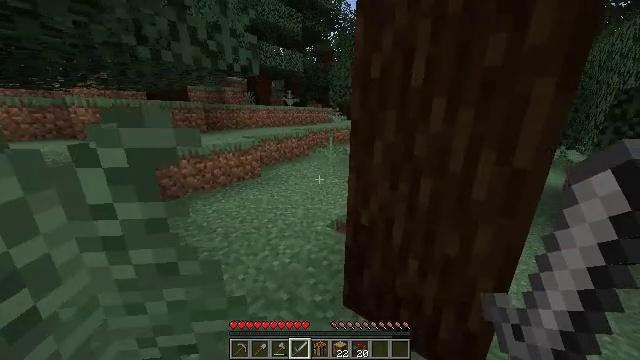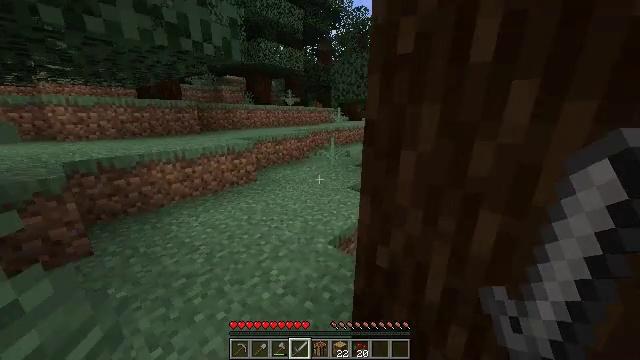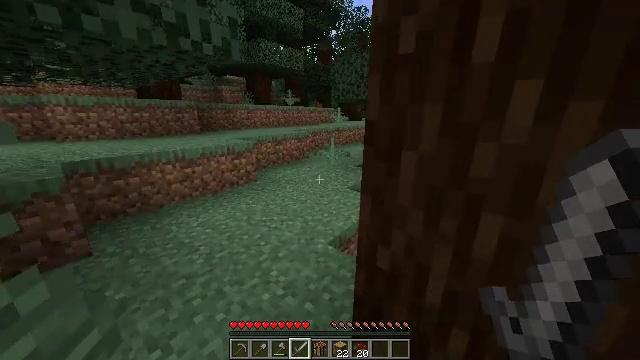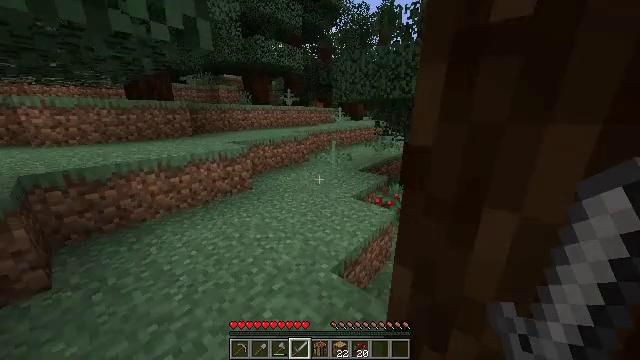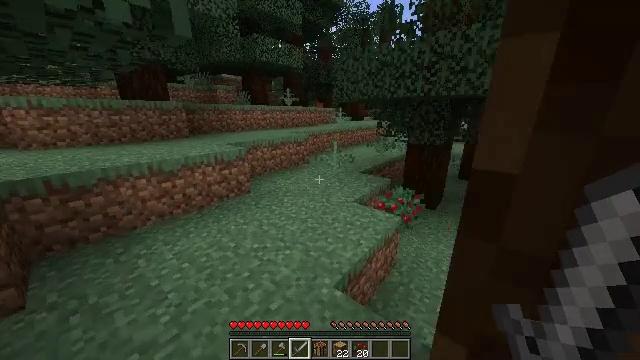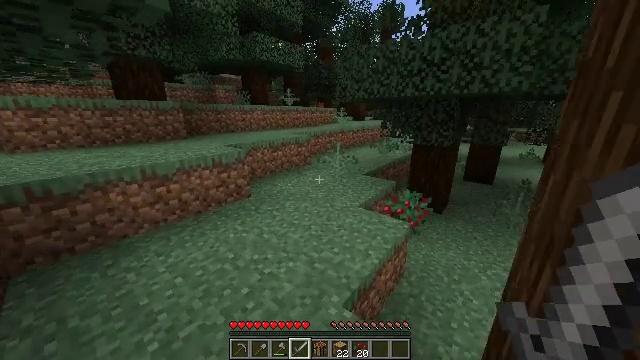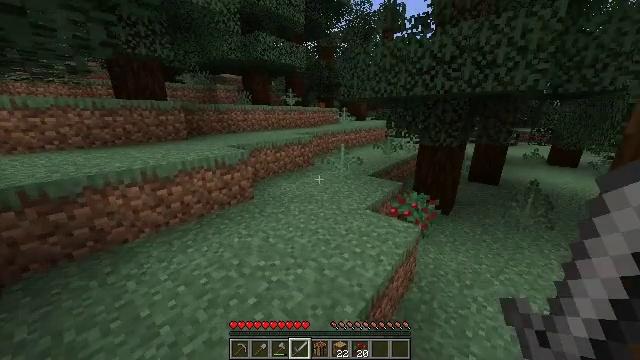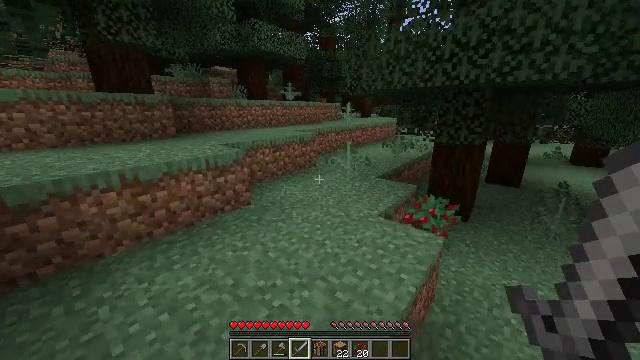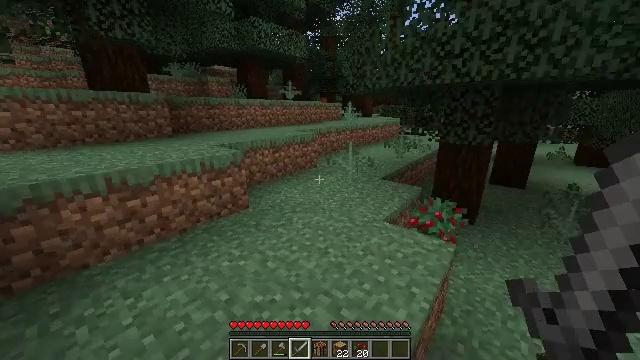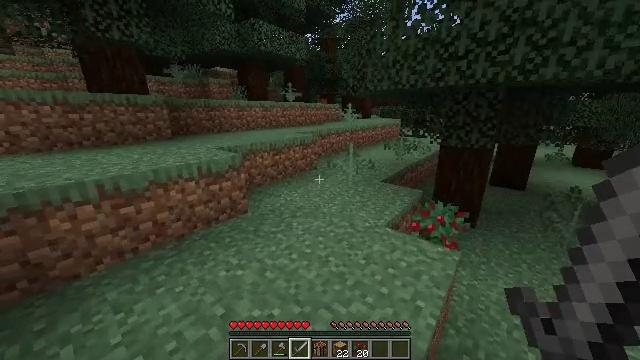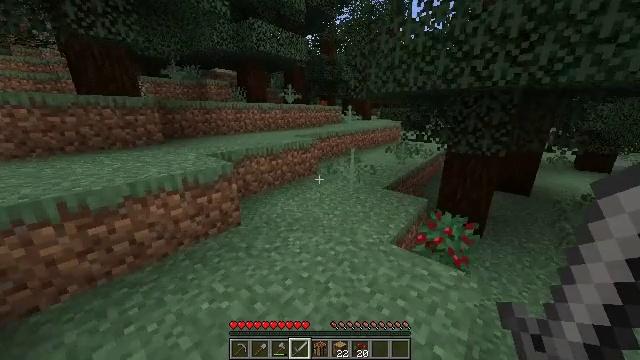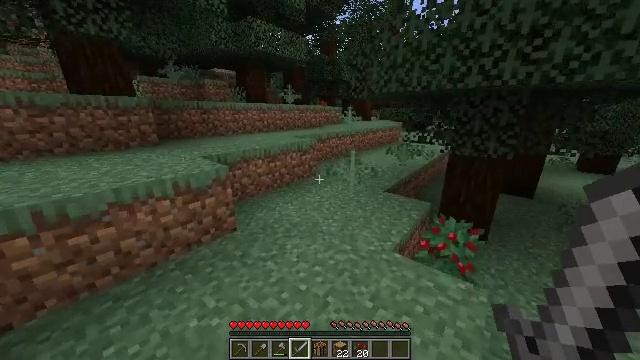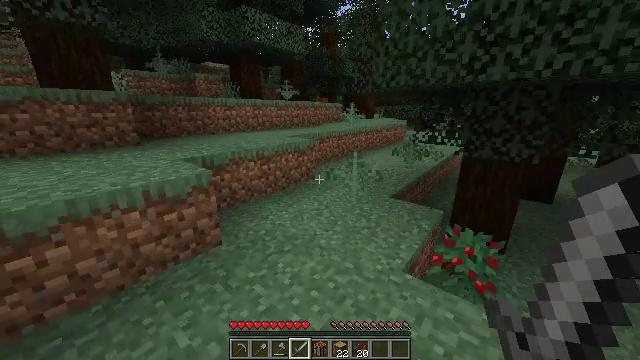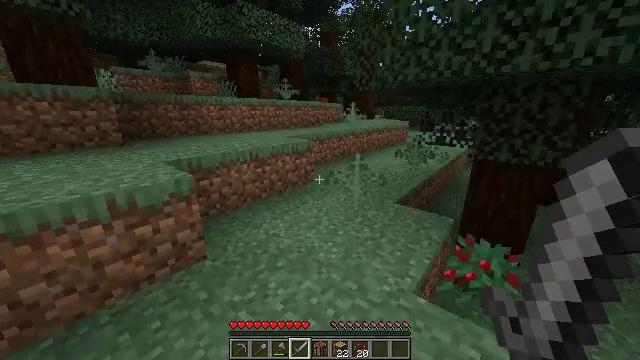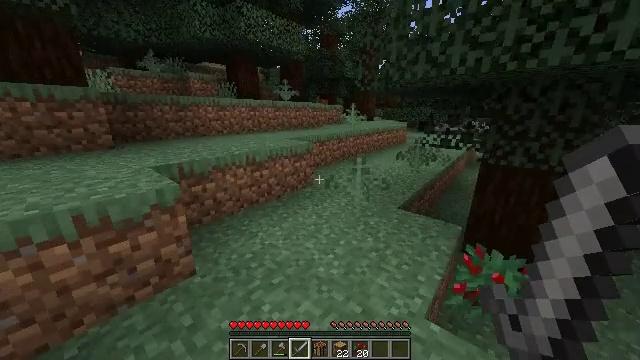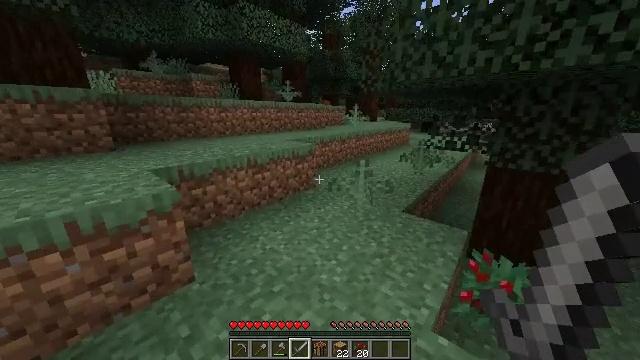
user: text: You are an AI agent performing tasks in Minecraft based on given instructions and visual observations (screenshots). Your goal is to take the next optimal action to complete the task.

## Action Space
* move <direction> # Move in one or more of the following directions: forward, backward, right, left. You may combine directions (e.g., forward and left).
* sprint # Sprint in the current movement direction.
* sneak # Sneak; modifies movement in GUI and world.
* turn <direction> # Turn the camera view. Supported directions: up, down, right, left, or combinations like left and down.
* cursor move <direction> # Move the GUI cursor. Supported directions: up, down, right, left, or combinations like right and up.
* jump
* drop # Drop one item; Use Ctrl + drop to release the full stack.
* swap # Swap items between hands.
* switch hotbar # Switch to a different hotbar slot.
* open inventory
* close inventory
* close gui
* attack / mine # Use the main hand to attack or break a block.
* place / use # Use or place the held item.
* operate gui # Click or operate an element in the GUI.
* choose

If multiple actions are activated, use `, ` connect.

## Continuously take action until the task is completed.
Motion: motion action
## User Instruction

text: Harvest sweet berries by mining the bush.
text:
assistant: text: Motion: move forward, sprint
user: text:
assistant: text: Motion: move forward, sprint
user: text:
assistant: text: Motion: move forward, sprint
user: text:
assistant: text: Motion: move forward, sprint
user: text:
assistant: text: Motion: move forward, sprint
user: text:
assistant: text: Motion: move forward, sprint
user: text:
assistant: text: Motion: move forward, sprint
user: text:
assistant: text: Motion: move forward, sprint
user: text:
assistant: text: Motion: move forward, sprint
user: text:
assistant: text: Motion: move forward, sprint
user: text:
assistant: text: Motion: move forward, sprint
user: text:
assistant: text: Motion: move forward, sprint
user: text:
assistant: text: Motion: move forward, sprint
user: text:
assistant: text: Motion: move forward, sprint
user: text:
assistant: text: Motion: move forward, sprint
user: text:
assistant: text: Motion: move forward, sprint
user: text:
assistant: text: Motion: move forward, sprint
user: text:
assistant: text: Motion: move forward, sprint
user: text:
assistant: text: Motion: move forward, sprint, turn down
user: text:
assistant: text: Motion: move forward, sprint, turn right and down
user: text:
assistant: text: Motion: move forward, sprint, turn right and down
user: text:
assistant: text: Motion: move right, turn right and down
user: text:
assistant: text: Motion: move right, turn right and down
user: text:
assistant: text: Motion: move right, turn down, attack / mine
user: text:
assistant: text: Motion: move right, turn left and down, attack / mine
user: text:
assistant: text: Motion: attack / mine
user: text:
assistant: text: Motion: attack / mine
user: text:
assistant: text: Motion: move right, attack / mine
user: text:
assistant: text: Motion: move right, attack / mine
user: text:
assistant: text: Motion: move right, attack / mine